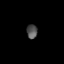
Tissue: lung
Cell type: Fibroblasts
Senescence score: 0.6102
Nuclear area (px): 151
Mean DAPI intensity: 79.325